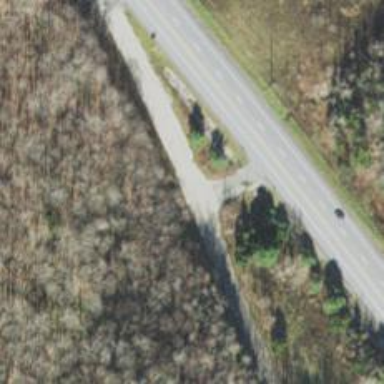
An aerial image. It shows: Escape road.